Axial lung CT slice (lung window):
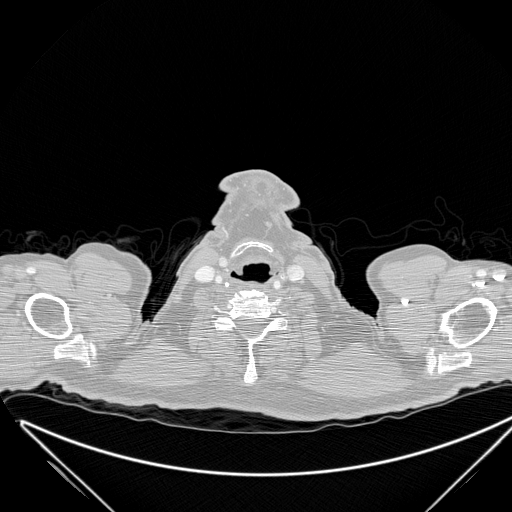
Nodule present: no